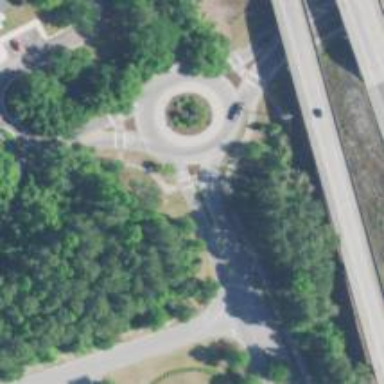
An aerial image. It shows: Secondary road with asphalt surface leading to roundabout.